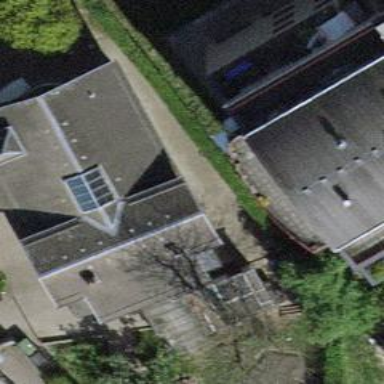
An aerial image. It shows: Kindergarten.